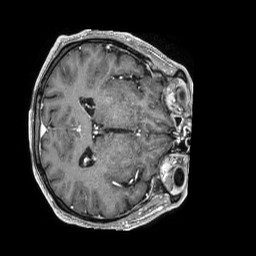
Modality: T1w
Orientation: axial
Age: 67
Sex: male
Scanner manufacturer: philips
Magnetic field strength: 1.5 T
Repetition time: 0.007528 s
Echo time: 0.003417 s